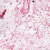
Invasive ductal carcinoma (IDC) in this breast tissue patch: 0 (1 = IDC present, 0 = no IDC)